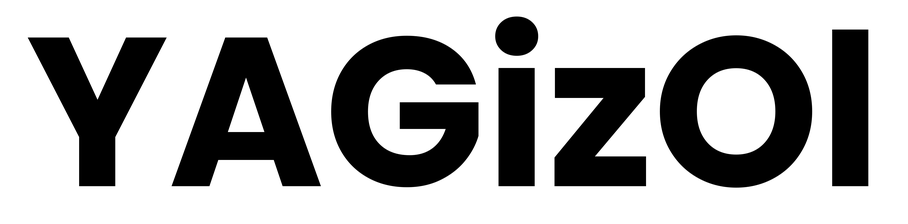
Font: Poppins-Bold